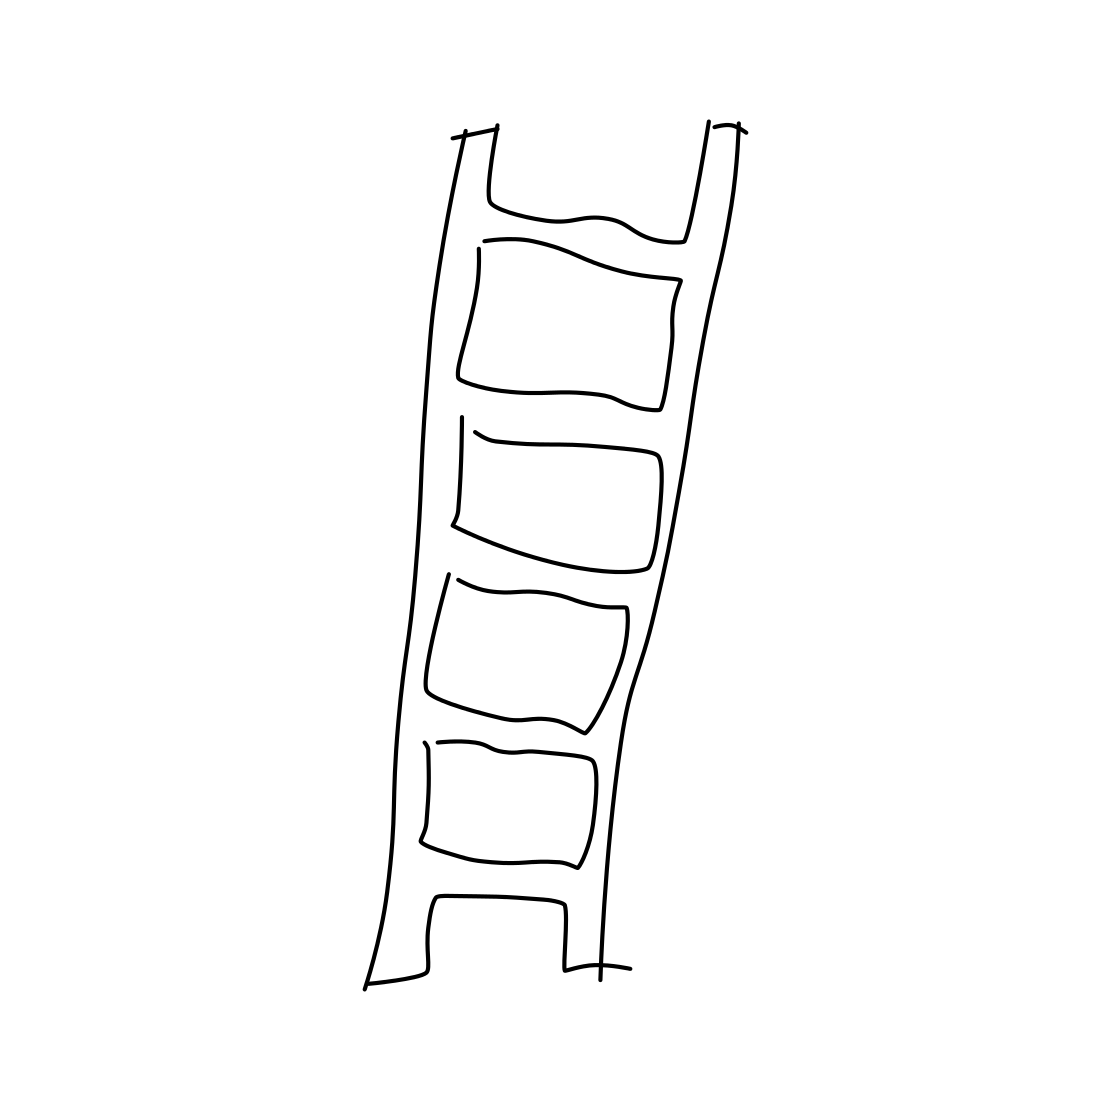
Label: ladder